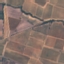
Land use / land cover class: PermanentCrop